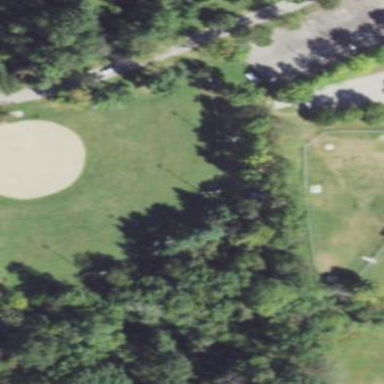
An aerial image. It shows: Baseball pitch for leisure and sports activities.